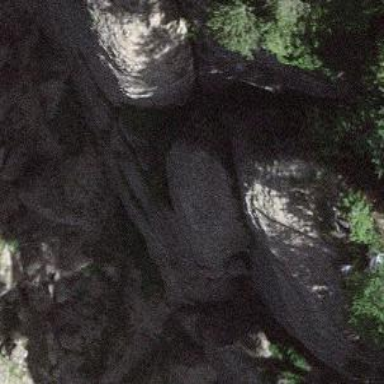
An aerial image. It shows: Natural cliff.